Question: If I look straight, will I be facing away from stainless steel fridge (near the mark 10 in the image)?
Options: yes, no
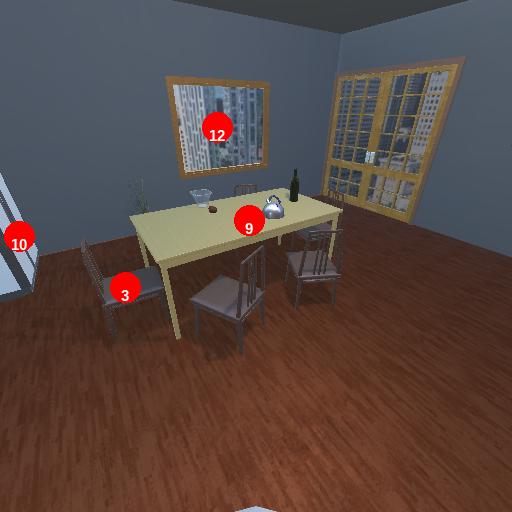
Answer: yes